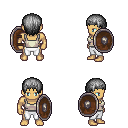
a pixel art fantasy rpg character, male body template, human, tanned skin, white pirate shirt, white pants, gray plain hairstyle, iron tiara, shield, four views (front, back, left, right), 2x2 character sprite sheet, small pixel art, hard edges, no anti-aliasing